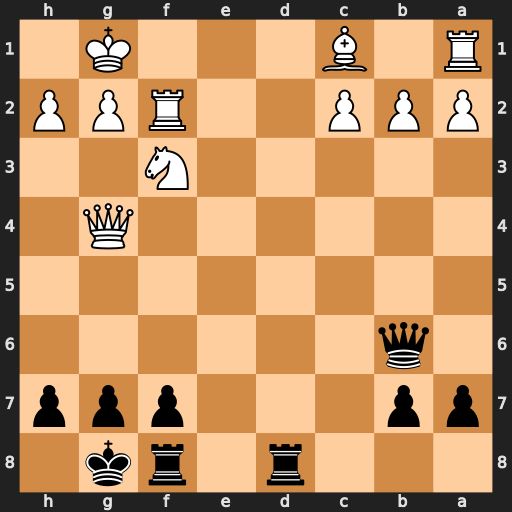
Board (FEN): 3r1rk1/pp3ppp/1q6/8/6Q1/5N2/PPP2RPP/R1B3K1
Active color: b
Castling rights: -
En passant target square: -
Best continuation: Rd1+ Ne1 Rxe1#